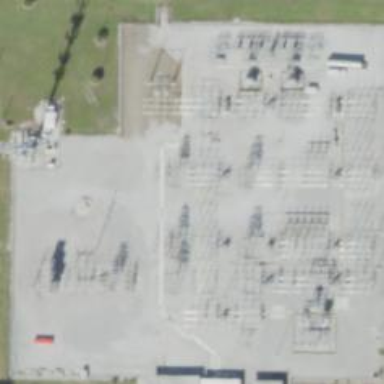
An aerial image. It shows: Outdoor distribution substation.